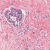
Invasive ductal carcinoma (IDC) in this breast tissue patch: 0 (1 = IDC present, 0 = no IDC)